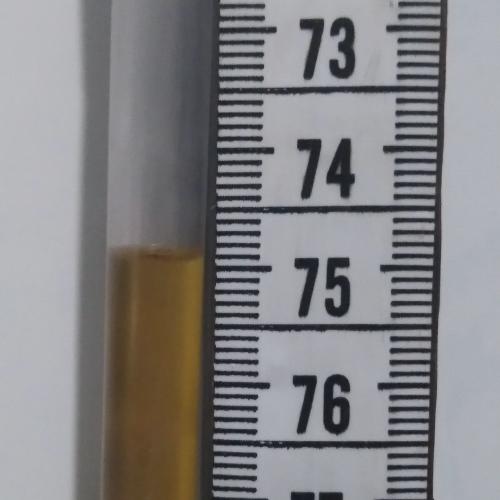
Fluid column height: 74.9 cm